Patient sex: F
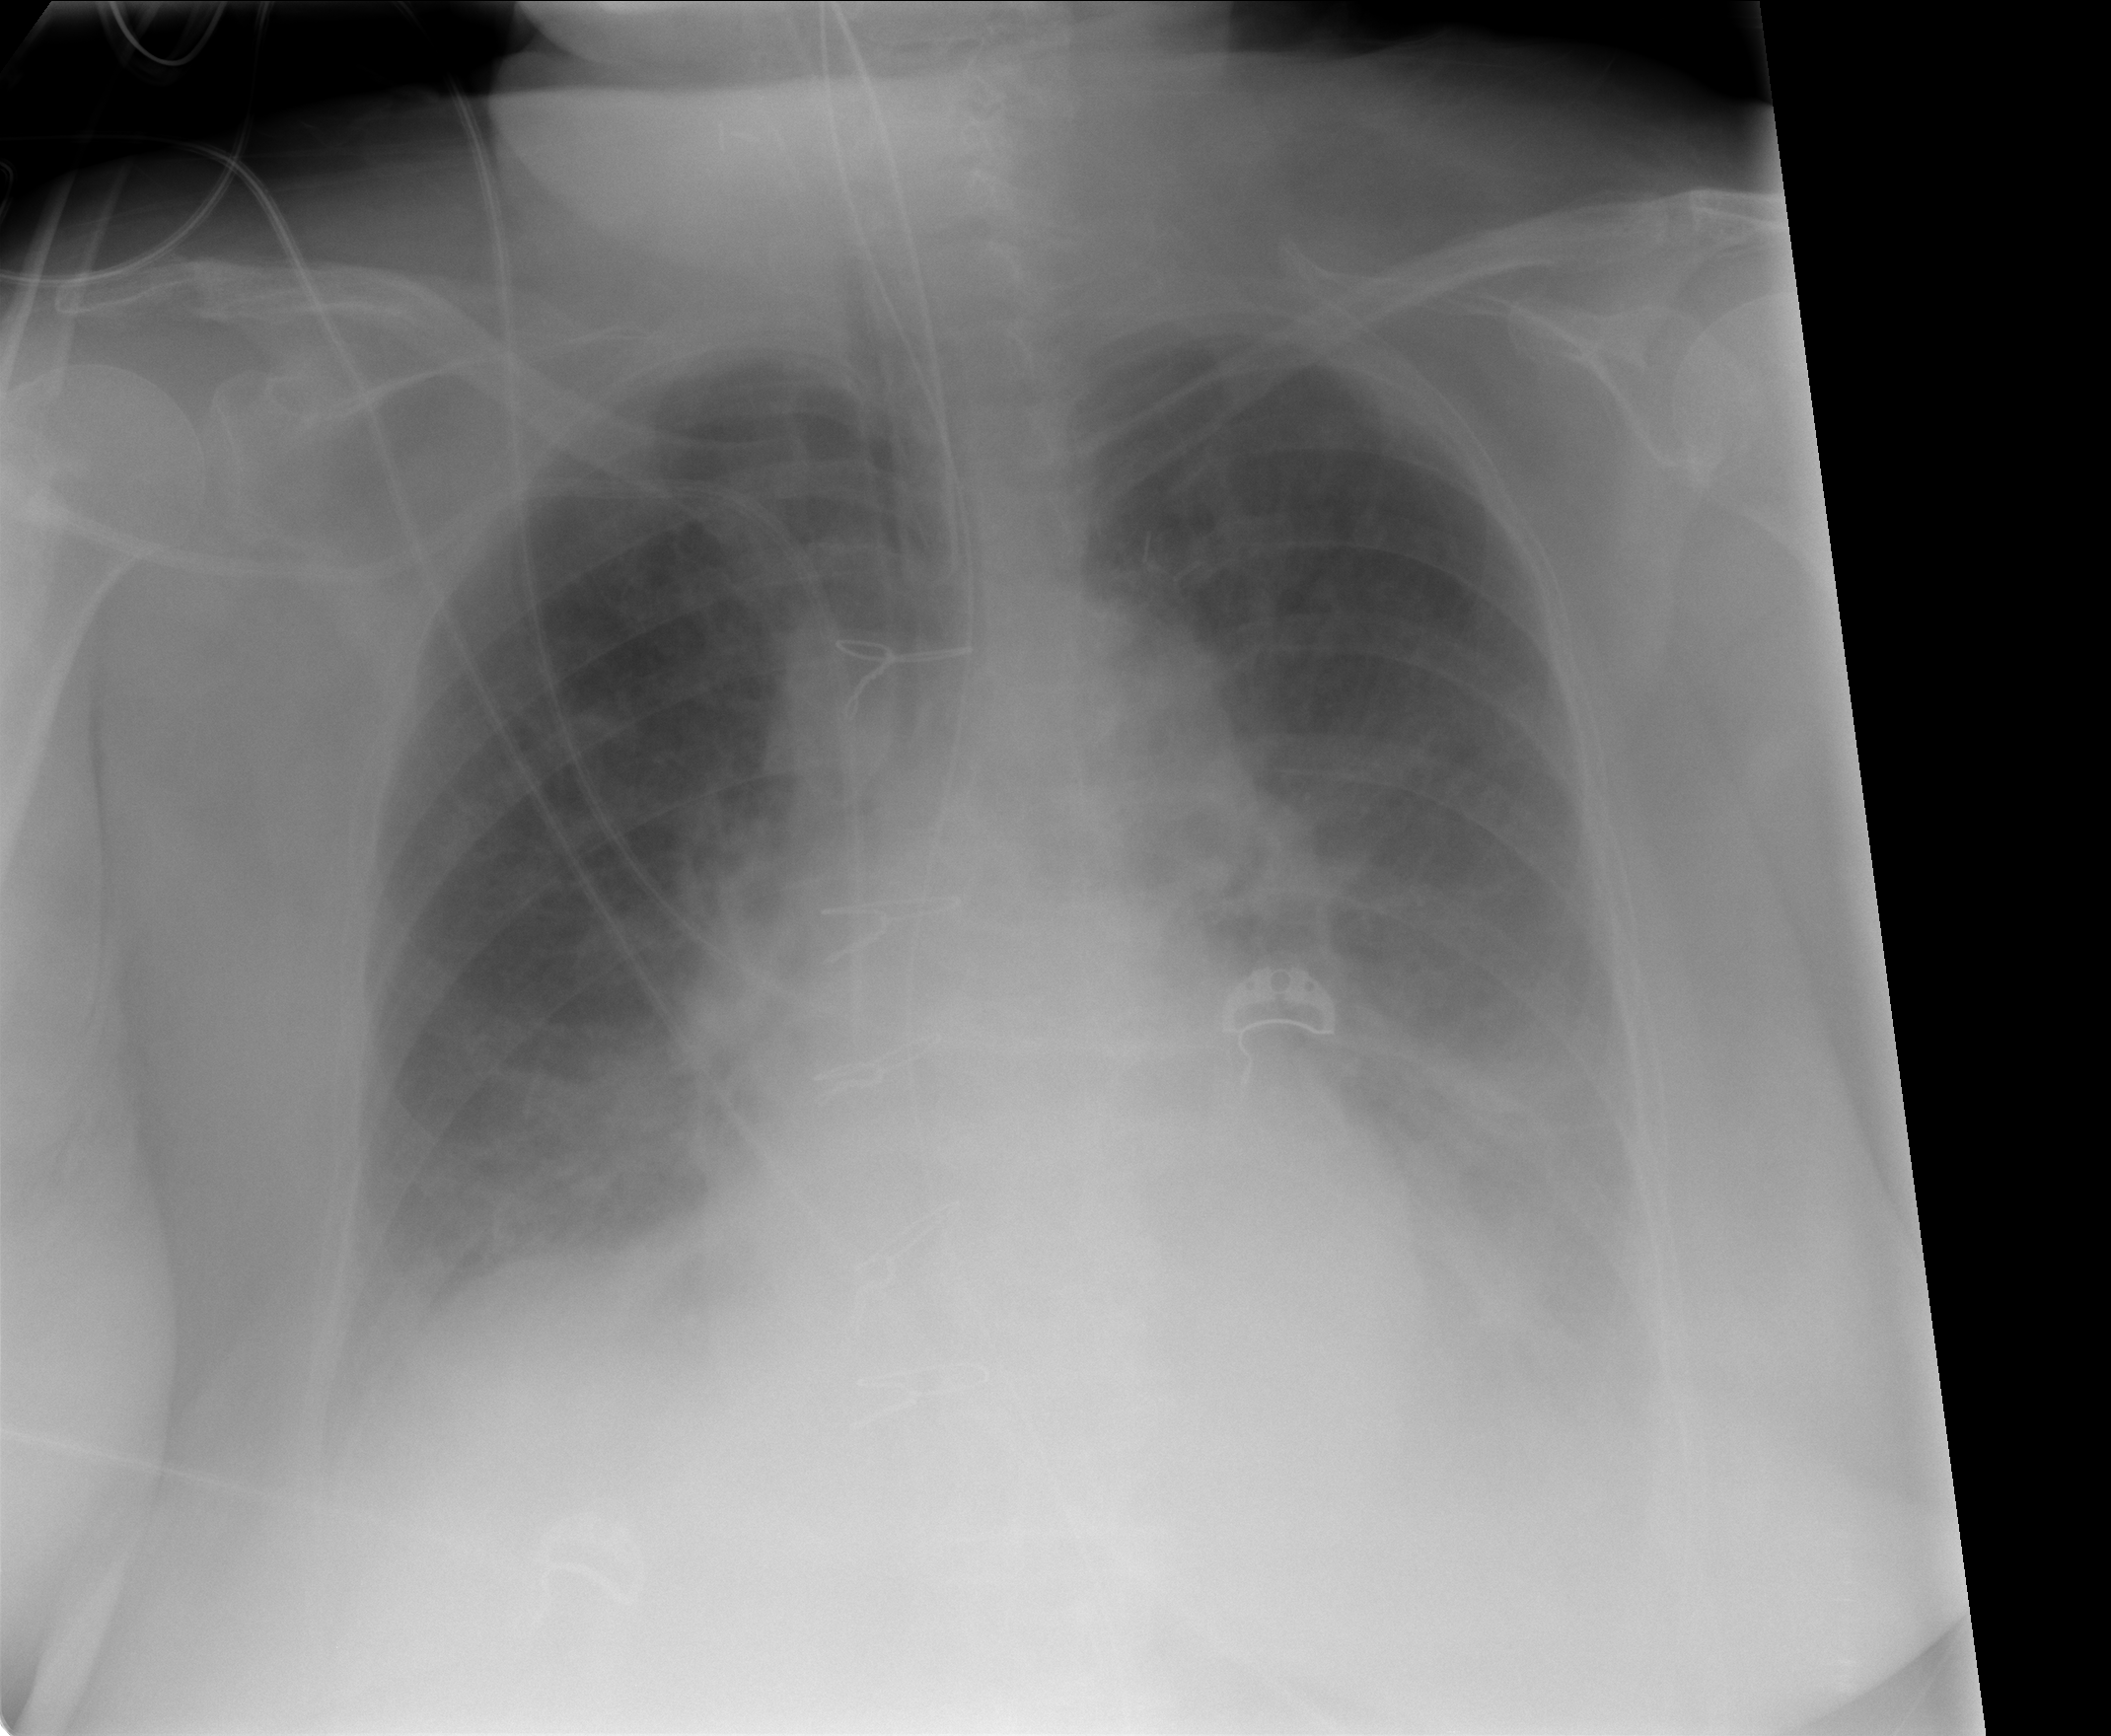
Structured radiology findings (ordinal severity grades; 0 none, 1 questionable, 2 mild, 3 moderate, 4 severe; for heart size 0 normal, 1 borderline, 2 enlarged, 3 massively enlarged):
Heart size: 1
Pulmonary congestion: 3
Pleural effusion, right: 2
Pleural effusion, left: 3
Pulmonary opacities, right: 2
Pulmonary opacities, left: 2
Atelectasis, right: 2
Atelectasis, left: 2